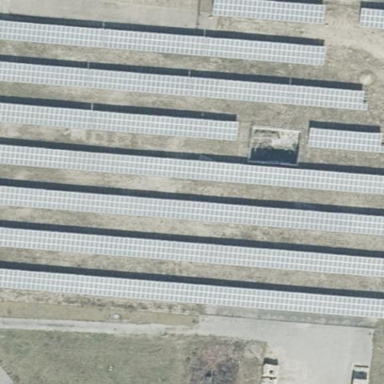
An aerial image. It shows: Solar power generator.